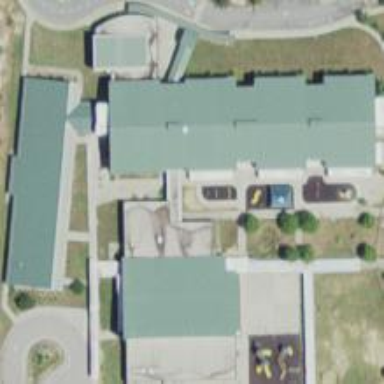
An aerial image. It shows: School building.